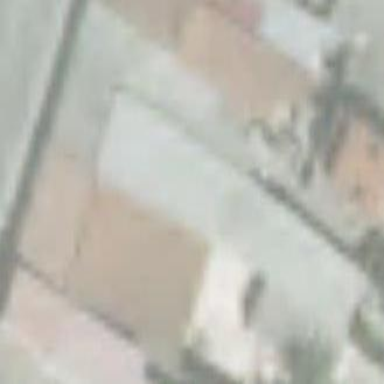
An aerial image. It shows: Residential building.